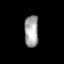
Tissue: skin
Cell type: Epithelial cells
Senescence score: 0.286
Nuclear area (px): 441
Mean DAPI intensity: 163.349